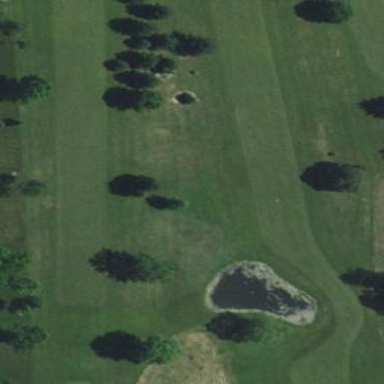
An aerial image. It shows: Grassy area designated as golf fairway.